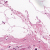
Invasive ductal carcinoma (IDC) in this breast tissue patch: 0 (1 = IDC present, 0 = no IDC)